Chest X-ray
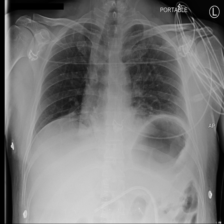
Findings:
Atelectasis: positive
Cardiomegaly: negative
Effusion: negative
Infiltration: positive
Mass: negative
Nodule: negative
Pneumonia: negative
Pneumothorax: negative
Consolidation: negative
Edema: negative
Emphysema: negative
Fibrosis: negative
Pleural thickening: negative
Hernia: negative